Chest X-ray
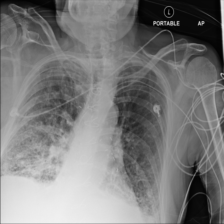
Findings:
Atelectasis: negative
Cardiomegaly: negative
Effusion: negative
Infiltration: negative
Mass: negative
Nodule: negative
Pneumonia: negative
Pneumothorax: negative
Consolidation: negative
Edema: negative
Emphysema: negative
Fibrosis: negative
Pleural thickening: negative
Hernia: negative